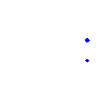
Particle: pion